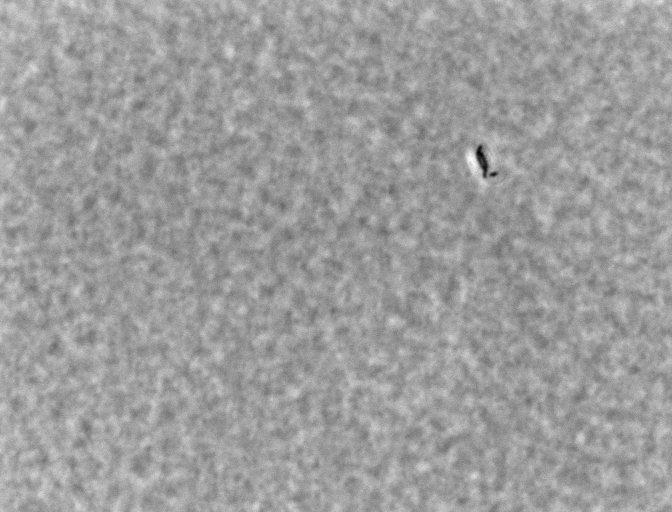
Phase contrast microscopy, 60x objective, 3 h incubation